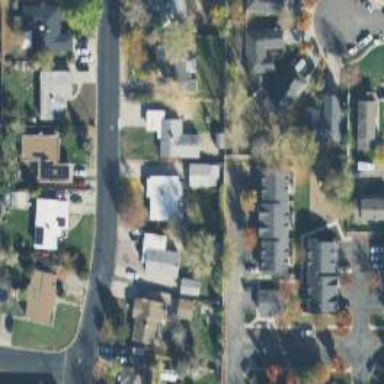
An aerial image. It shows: Living street.